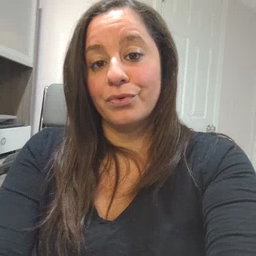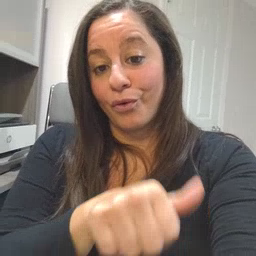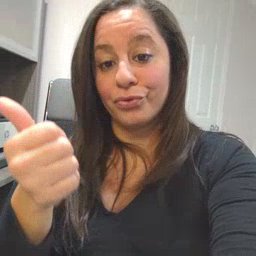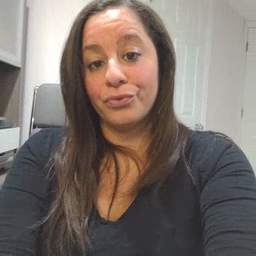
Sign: another